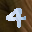
Label: 4